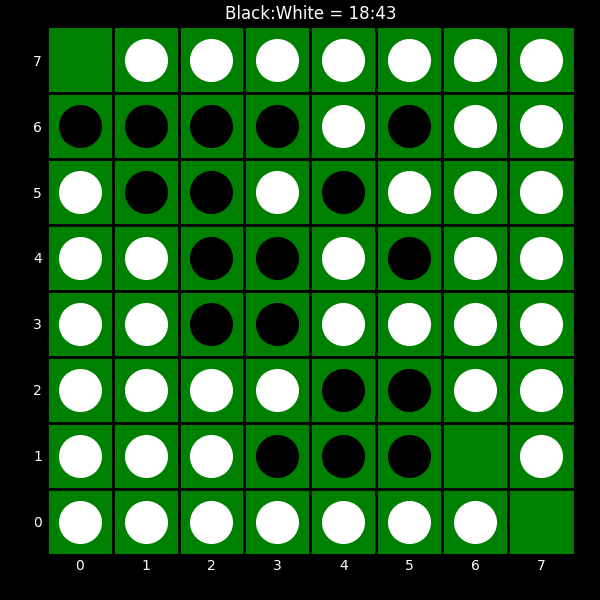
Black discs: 18
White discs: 43